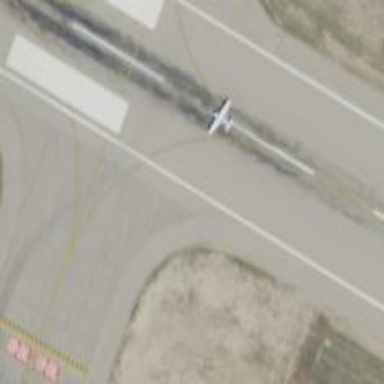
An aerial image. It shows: Image of taxiway at airport.